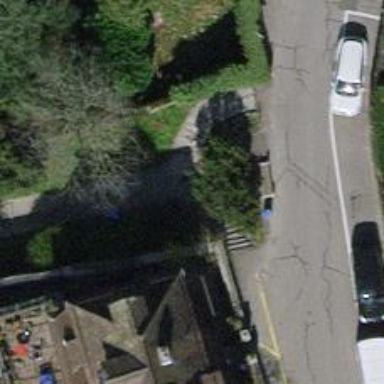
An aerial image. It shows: Concrete footway.